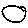
Label: circle